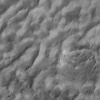
Label: not_dusty